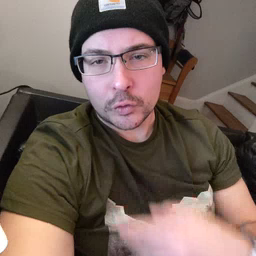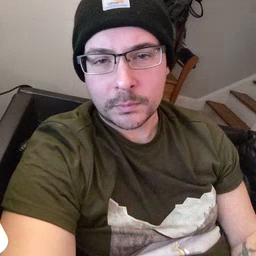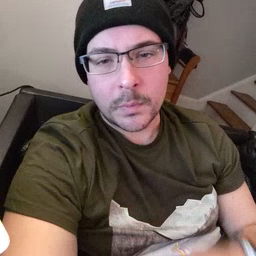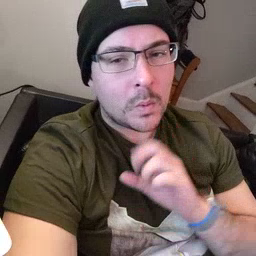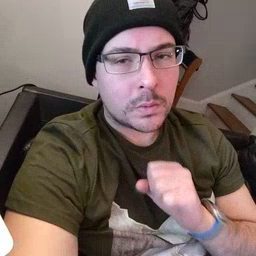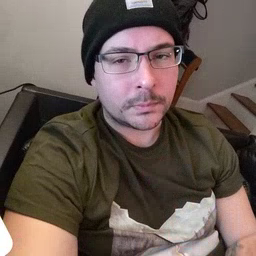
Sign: old